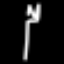
Label: fork